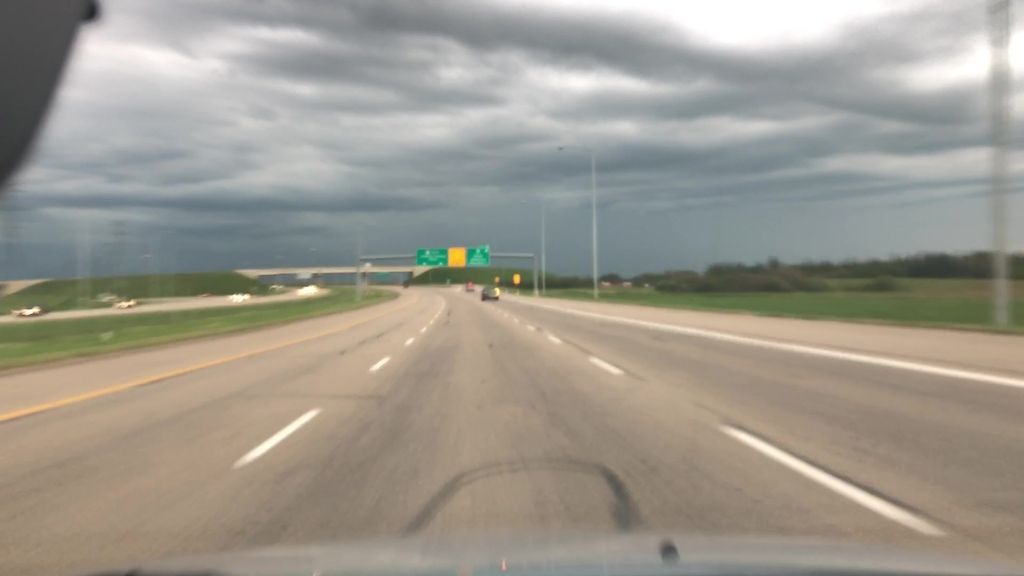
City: edmonton